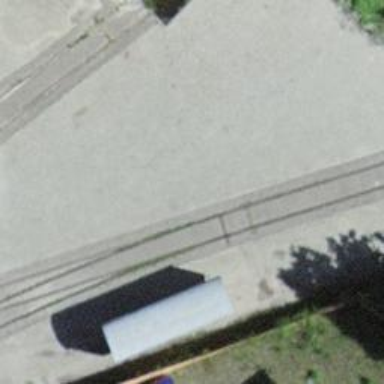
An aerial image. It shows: Abandoned railway spur with one track.